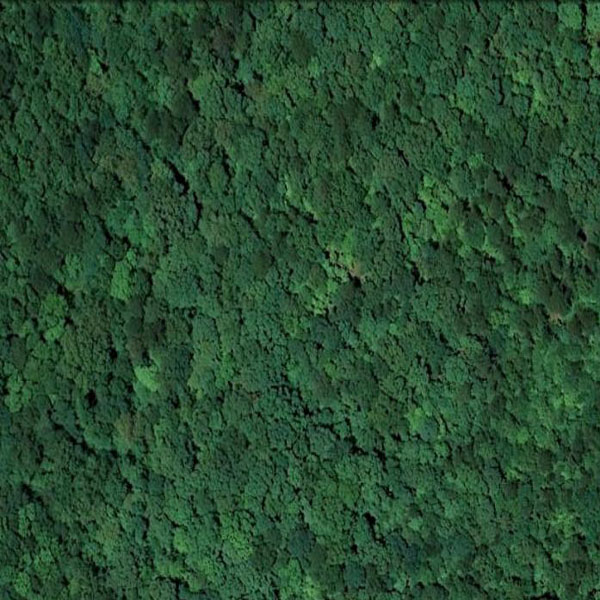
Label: Forest